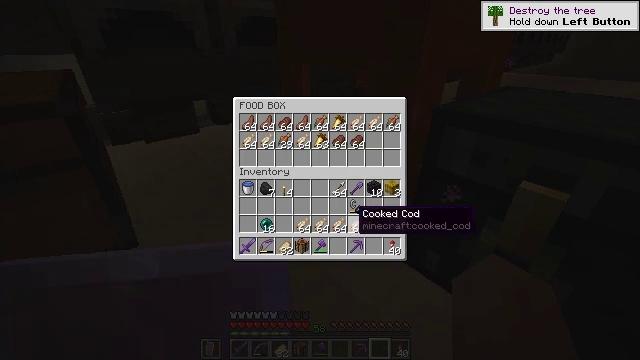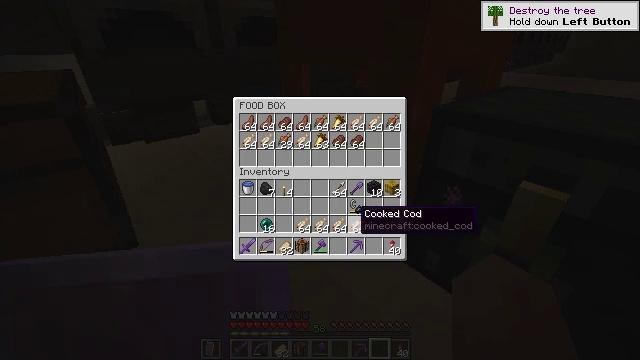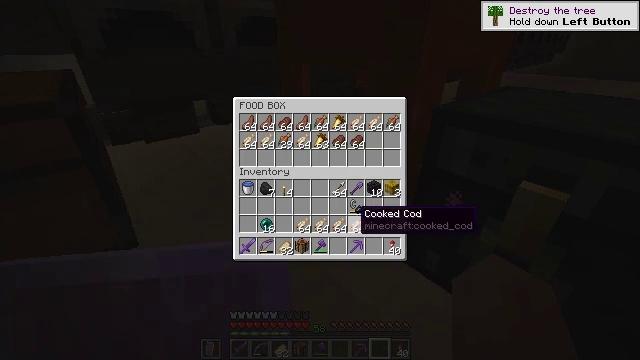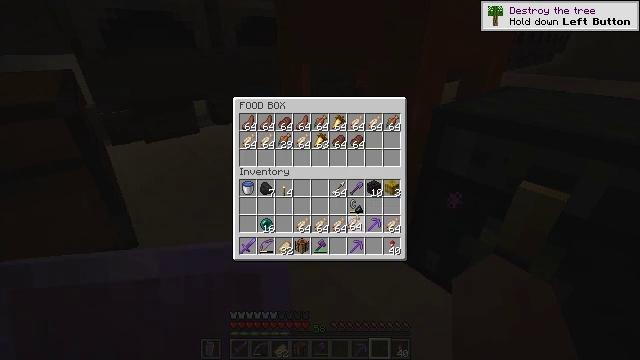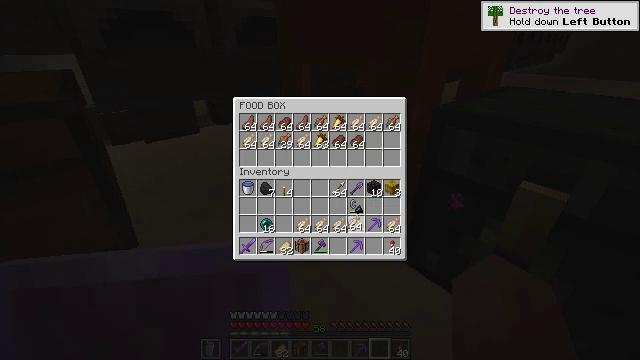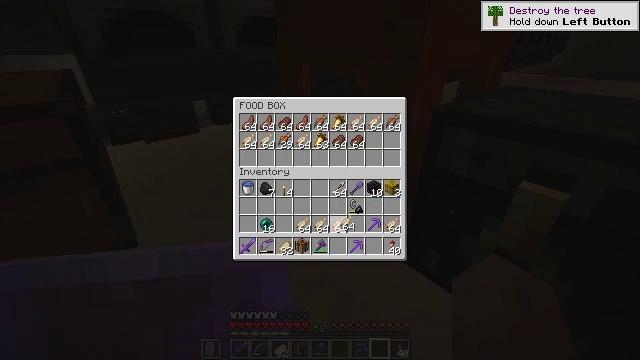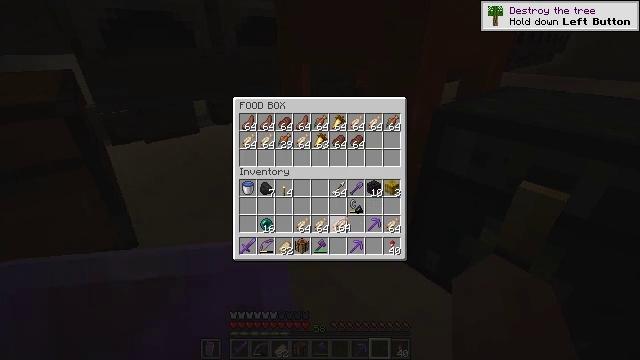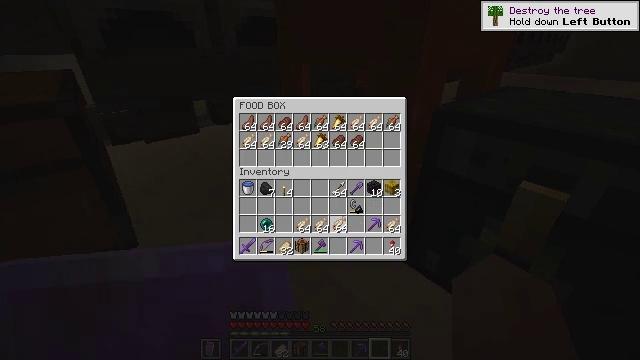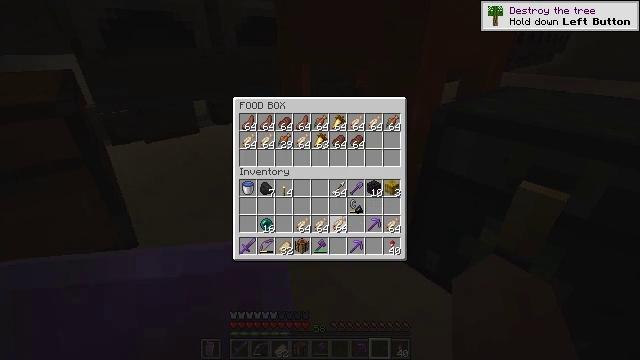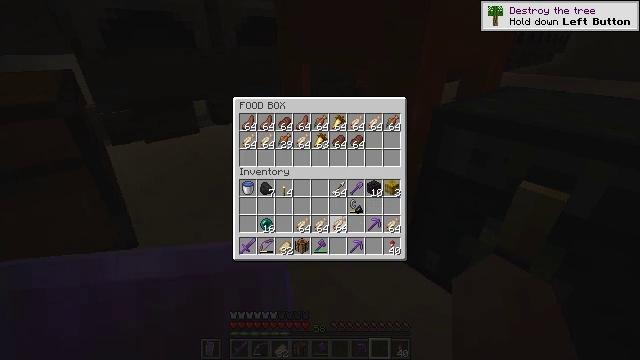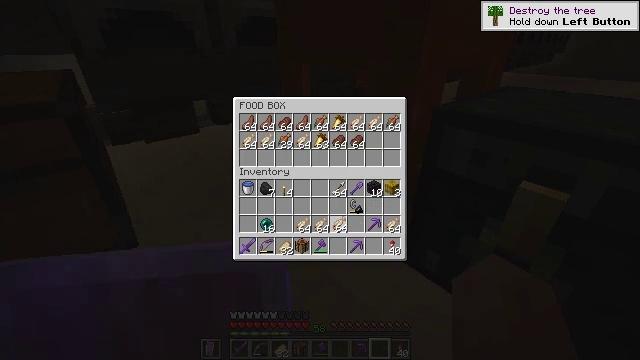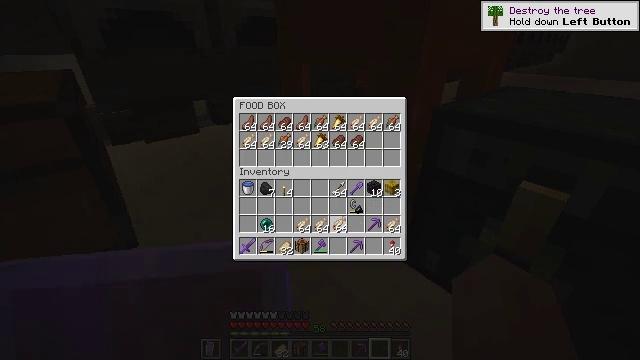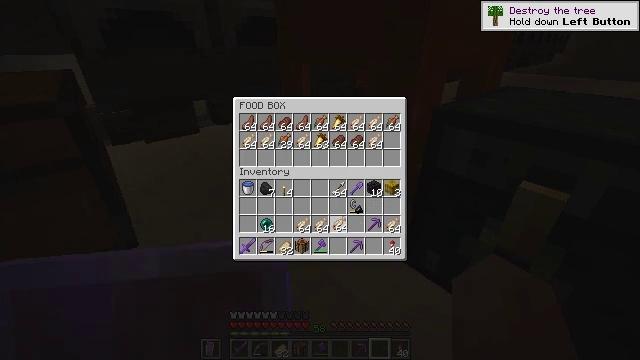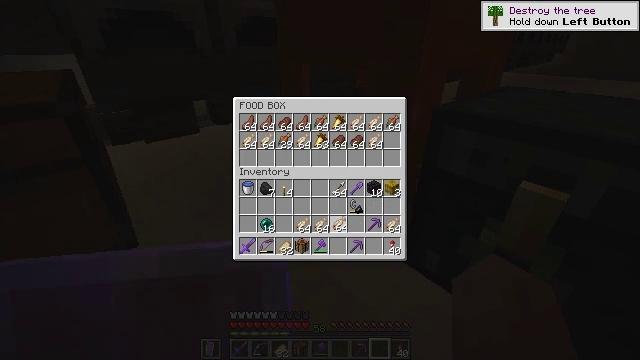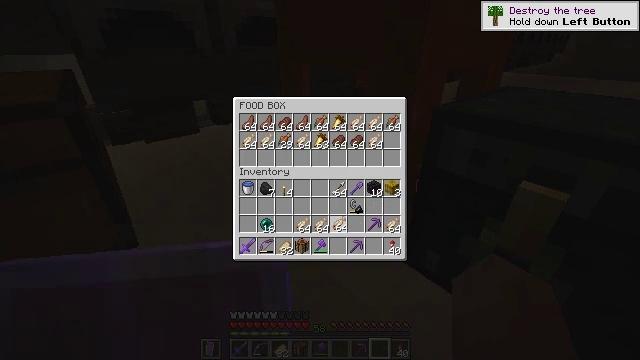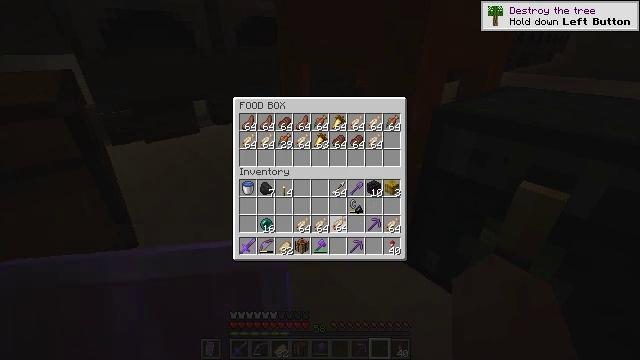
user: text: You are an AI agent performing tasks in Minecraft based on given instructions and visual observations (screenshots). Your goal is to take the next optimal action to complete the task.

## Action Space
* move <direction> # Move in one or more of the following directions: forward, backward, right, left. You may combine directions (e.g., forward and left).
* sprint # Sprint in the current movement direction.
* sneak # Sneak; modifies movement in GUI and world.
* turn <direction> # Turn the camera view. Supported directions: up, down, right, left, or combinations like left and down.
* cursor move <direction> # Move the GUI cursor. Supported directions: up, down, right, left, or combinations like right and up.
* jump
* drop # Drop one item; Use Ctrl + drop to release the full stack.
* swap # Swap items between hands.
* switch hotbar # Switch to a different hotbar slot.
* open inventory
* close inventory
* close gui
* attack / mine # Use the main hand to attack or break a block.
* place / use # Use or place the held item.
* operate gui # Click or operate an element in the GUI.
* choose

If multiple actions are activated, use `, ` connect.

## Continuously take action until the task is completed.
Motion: motion action
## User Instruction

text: Collect the orange shulker box into your inventory.
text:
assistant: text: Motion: no_op
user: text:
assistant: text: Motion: no_op
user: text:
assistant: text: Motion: attack / mine
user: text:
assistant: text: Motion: attack / mine
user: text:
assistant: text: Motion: turn left, attack / mine
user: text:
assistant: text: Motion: no_op
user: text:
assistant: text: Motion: no_op
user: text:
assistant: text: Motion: sneak
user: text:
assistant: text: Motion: sneak, attack / mine
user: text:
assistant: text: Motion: sneak, attack / mine
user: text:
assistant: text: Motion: sneak, attack / mine
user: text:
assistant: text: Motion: sneak
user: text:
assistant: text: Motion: sneak, attack / mine
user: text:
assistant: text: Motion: sneak, attack / mine
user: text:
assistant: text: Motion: sneak, attack / mine
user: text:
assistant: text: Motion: sneak, attack / mine
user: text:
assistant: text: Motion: sneak, attack / mine
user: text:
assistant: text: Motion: sneak, attack / mine
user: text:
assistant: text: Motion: sneak
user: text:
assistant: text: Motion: sneak, attack / mine
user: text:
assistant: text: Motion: sneak, attack / mine
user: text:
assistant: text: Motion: sneak, attack / mine
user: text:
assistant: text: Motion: sneak
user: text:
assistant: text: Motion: sneak
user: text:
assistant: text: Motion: sneak
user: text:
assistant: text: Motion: sneak
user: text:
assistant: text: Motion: sneak
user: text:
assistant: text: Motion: sneak, turn left and up
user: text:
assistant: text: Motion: turn left and up
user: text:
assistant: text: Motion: turn left and up